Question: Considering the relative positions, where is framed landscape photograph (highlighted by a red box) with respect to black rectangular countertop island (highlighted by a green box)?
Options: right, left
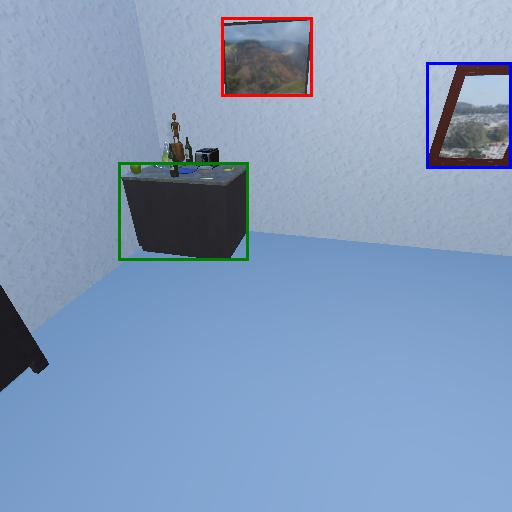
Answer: right